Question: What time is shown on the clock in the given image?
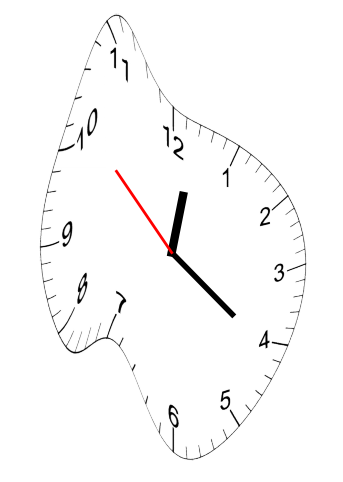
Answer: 12:20:52